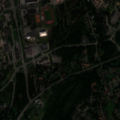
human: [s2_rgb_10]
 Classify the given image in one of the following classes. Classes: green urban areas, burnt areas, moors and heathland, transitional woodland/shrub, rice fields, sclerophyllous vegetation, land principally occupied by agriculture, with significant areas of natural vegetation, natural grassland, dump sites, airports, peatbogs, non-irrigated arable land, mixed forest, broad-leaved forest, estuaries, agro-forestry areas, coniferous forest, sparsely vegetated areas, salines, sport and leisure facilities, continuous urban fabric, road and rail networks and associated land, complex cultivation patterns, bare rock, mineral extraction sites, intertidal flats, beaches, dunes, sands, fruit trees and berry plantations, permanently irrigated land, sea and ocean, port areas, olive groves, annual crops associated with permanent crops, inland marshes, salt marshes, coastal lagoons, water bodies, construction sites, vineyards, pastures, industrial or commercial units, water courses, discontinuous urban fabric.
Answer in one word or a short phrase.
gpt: discontinuous urban fabric, industrial or commercial units, green urban areas, mixed forest